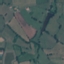
Label: Pasture